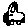
Label: car